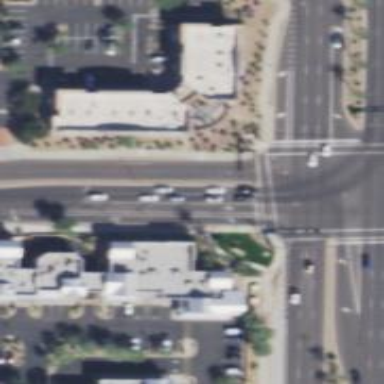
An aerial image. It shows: Solid stop line on the road marking.